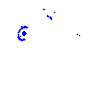
Particle: kaon